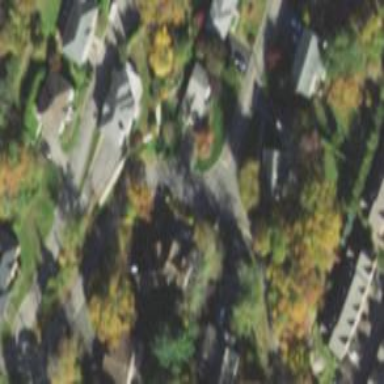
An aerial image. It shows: Road with stop sign.